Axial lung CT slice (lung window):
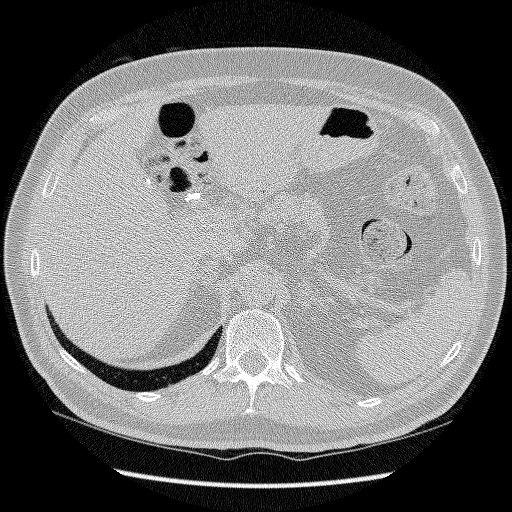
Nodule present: no